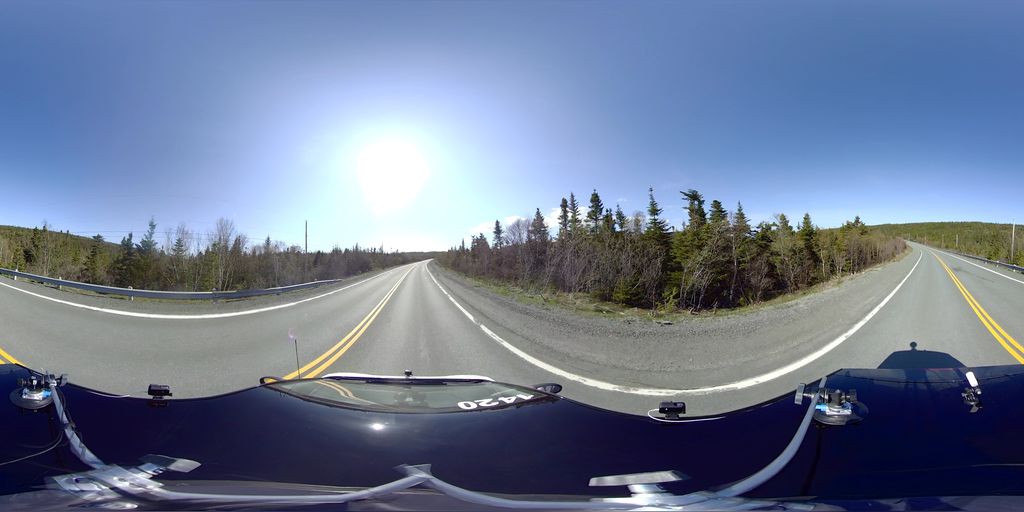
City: st_johns